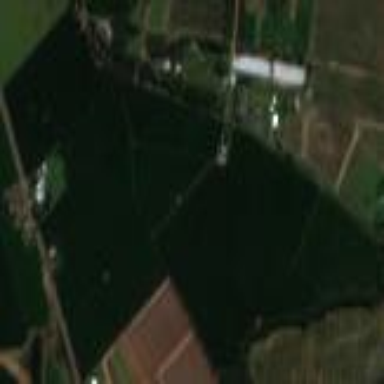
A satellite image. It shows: Orchard filled with macadamia trees.